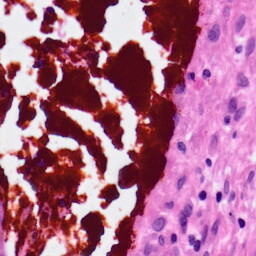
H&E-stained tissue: Lung